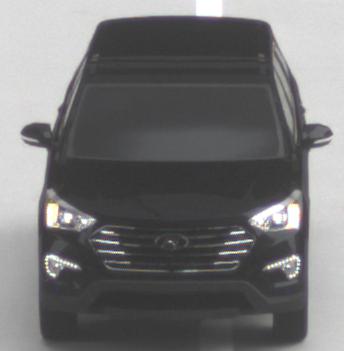
Make: Hyundai
Model: Santa Fe 2.4 GDI
Detailed model: Santa Fe (DM)
Model produced from: 2017/08
Model produced until: 2018/01
Doors: 5
Color: black
Road condition: dry road
Daytime: midday
Contrast: low contrast